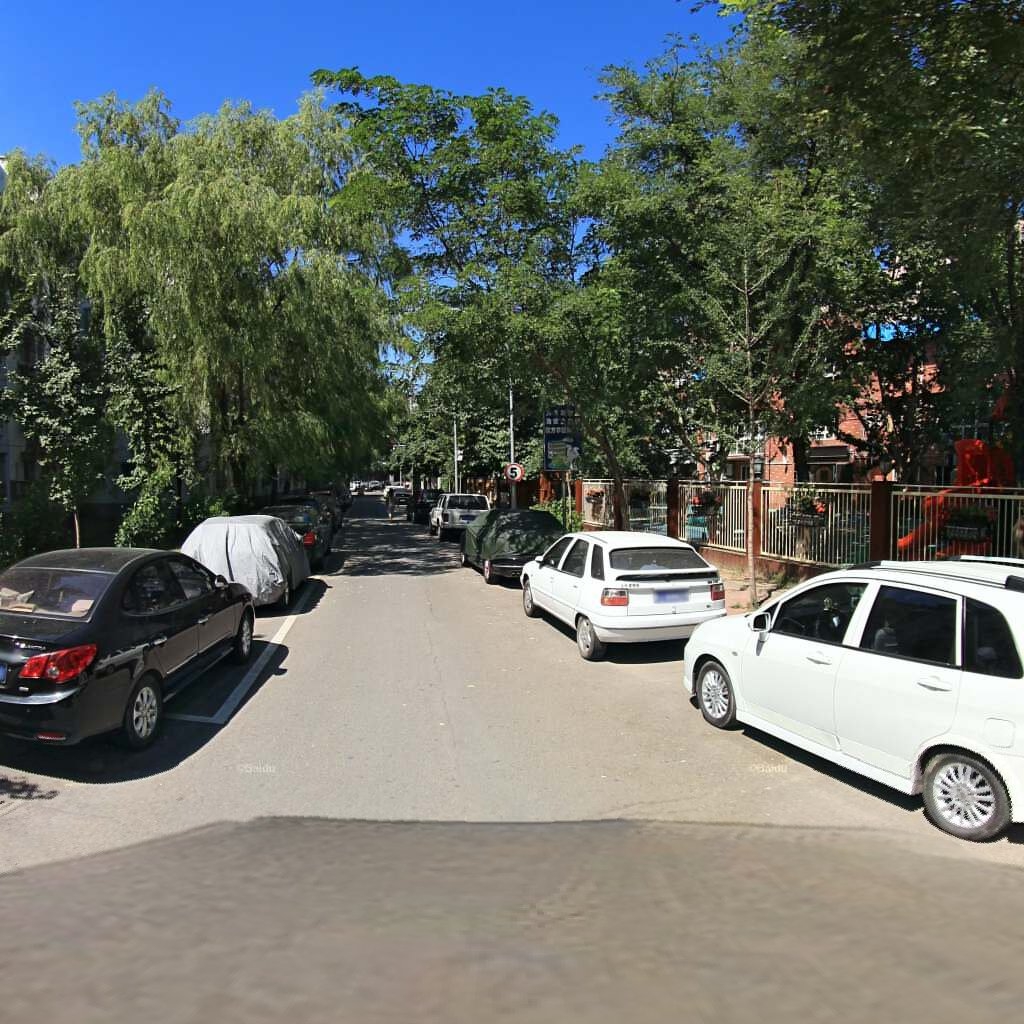
Region: Haidian
Road damage annotations: longitudinal crack, transverse crack, transverse crack, longitudinal crack